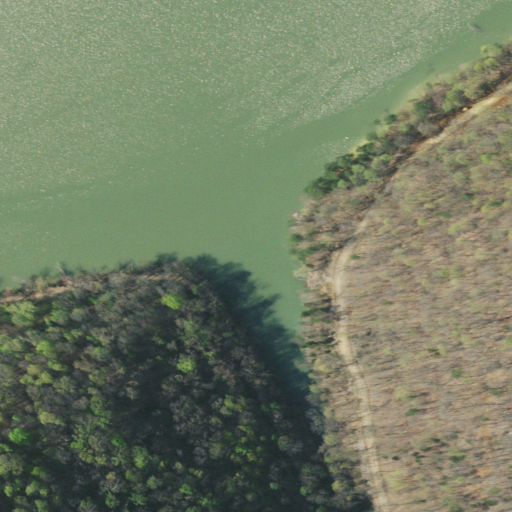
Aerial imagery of valley in Tennessee named Bell Hollow containing open water, deciduous forest, mixed forest, and herbaceous wetlands